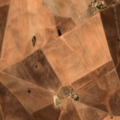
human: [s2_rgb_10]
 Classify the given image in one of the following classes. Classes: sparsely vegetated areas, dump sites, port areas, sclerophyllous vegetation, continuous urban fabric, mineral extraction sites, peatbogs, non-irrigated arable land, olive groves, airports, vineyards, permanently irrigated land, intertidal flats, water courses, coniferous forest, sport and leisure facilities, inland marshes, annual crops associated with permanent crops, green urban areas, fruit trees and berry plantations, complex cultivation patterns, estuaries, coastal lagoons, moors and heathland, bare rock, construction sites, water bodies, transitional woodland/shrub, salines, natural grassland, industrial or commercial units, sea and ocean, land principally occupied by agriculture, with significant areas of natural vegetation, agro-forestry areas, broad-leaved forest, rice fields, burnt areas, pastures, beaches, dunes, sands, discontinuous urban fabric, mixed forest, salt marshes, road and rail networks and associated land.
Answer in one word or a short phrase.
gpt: non-irrigated arable land, permanently irrigated land